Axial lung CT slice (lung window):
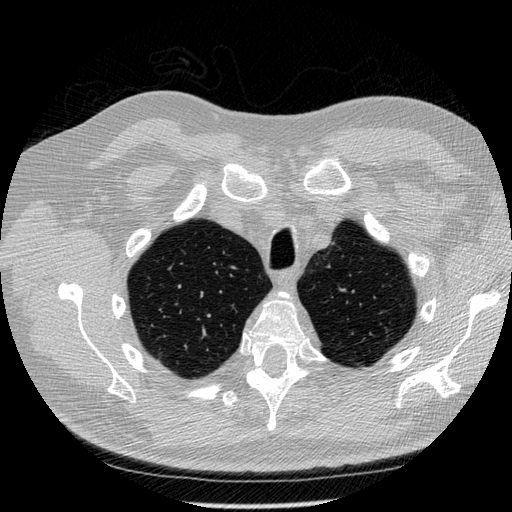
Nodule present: no